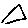
Label: triangle